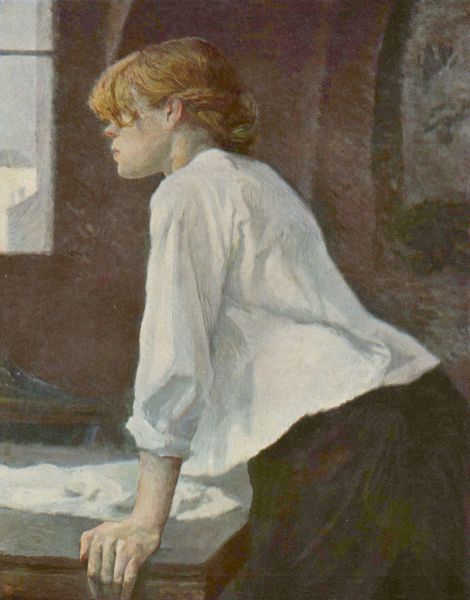
Titel: Die Wäscherin
Künstler: Henri de Toulouse-Lautrec
Institution: Privatsammlung
Schlagwörter: gemälde, hand, haut, schatten, weiß, grün, mädchen, braun, daumen, fenster, finger, frau, frisur, grau, haar, hintergrund, licht, mund, nase, ohr, profil, raum, rücken, schwarz, stützen, tisch, zimmer, blick, haus, rot, tuch, rock, blond, hemd, jung, wand, arm, bluse, falten, kleidung, knoten, mensch, stehen, bildnis, hals, innenraum, portrait, porträt, schauen, häuser, kirche, sonne, haare, interieur, stehend, kinn, locke, schulter, arbeit, pony, aussicht, dutt, bogen, barun, falte, draussen, zeigefinger, kraft, angelehnt, näherin, nachdenklich, warten, aufstützen, unscharf, tischkante, abgewandt, rothaarig, waschen, nische, courbet, denken, gestützt, kloster, blanc, noir, gefangen, rote haare, maison, sehnsucht, unterarm, aufgestützt, blanche, drinnen, femme, hausarbeit, krankenhaus, träumen, peinture, rousse, blonde, ringfinger, wandnische, chemise, fenêtre, waschbecken, fenstre, wäscherin, handgelenk, mur, triste, kleiner finger, hochstecken, austützen, mittelfinger, lit, degas, bügeln, blanchisseuse, knöckel, plätterin, en, derire, mädchen zopf frisur weiß schwarz tisch tischtuch